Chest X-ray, AP view. Patient: 24 years old, sex M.
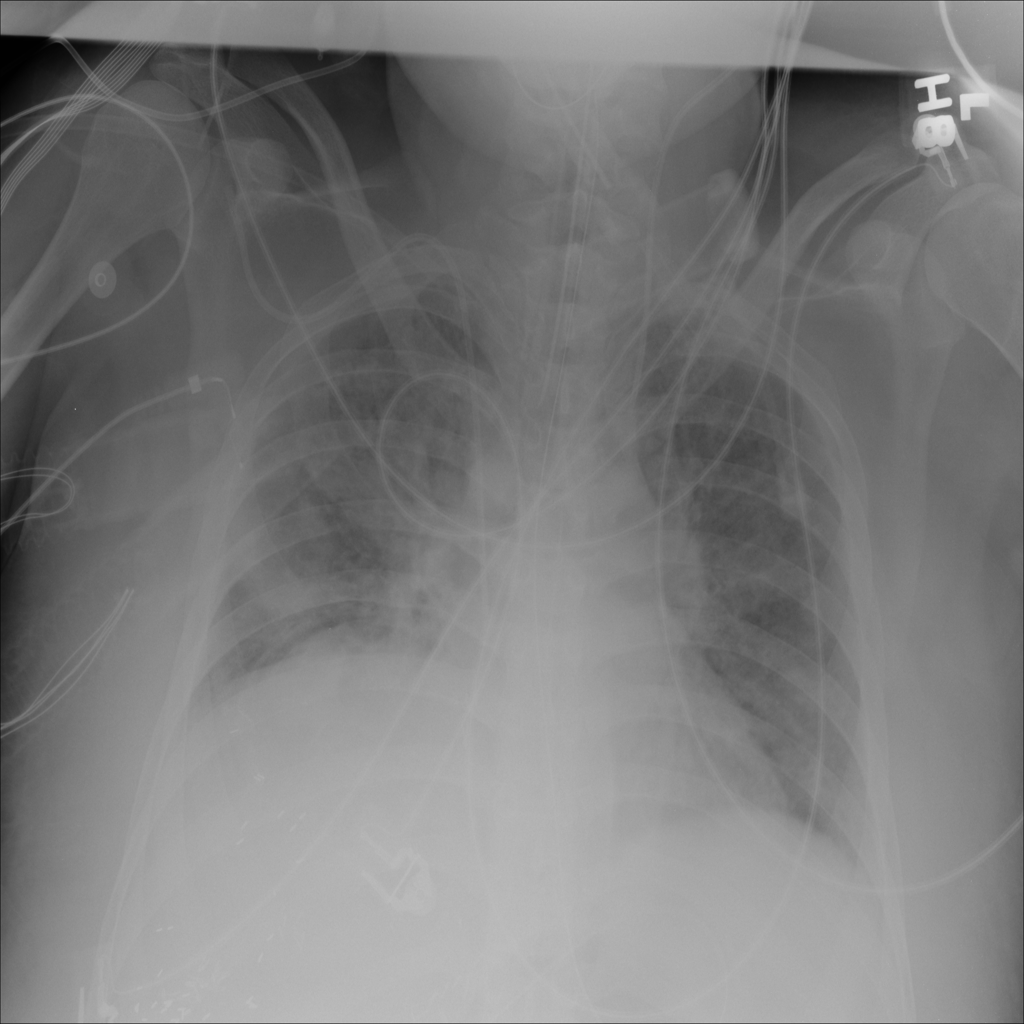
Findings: Infiltration